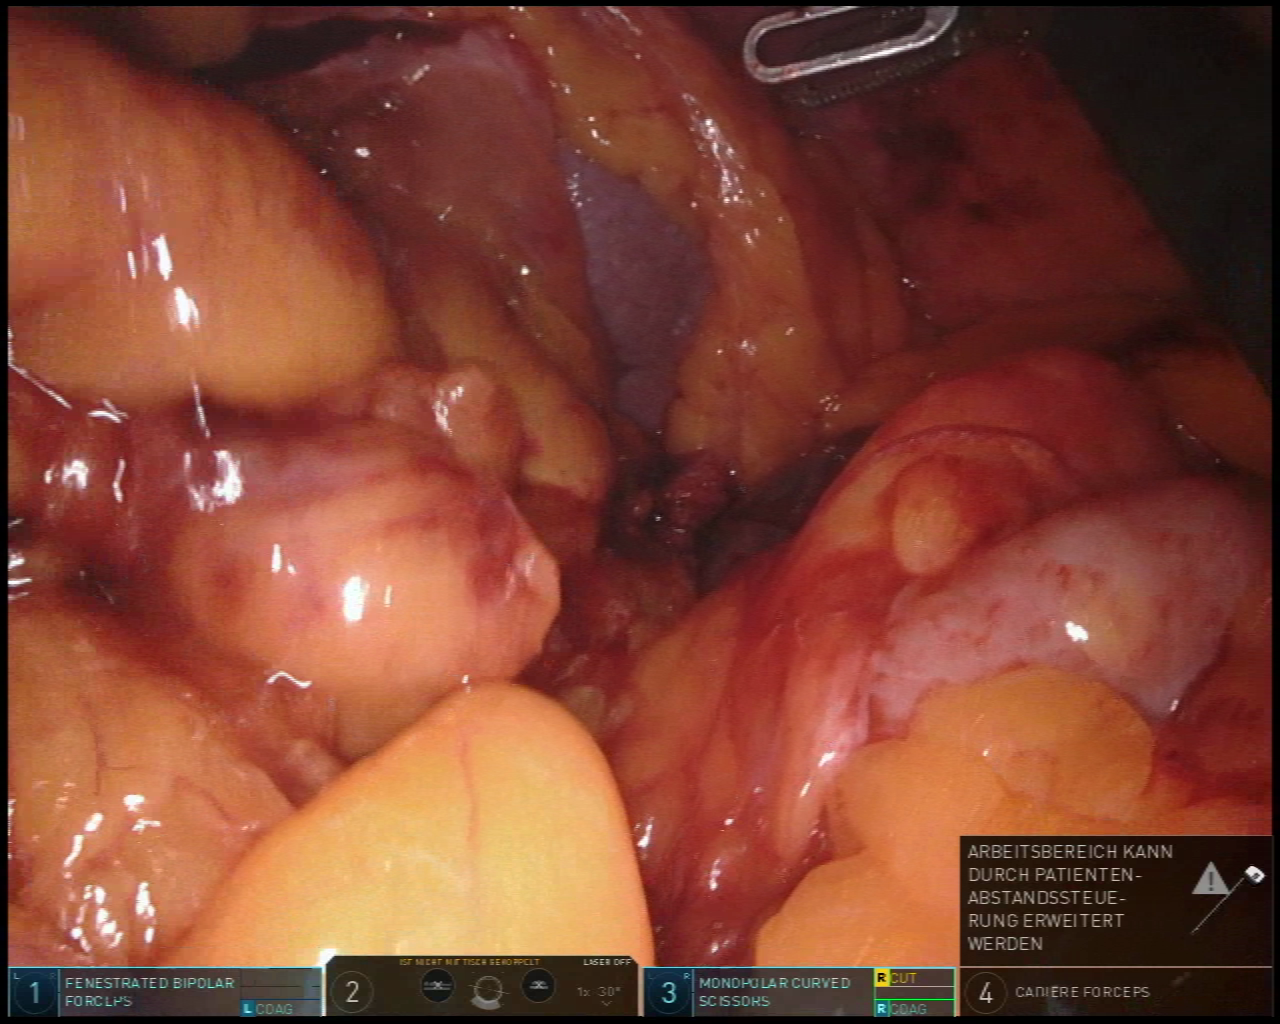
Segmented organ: spleen
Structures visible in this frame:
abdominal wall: no
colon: yes
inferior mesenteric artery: no
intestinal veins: no
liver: no
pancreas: no
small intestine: no
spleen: yes
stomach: no
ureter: no
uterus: no
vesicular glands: no